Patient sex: M
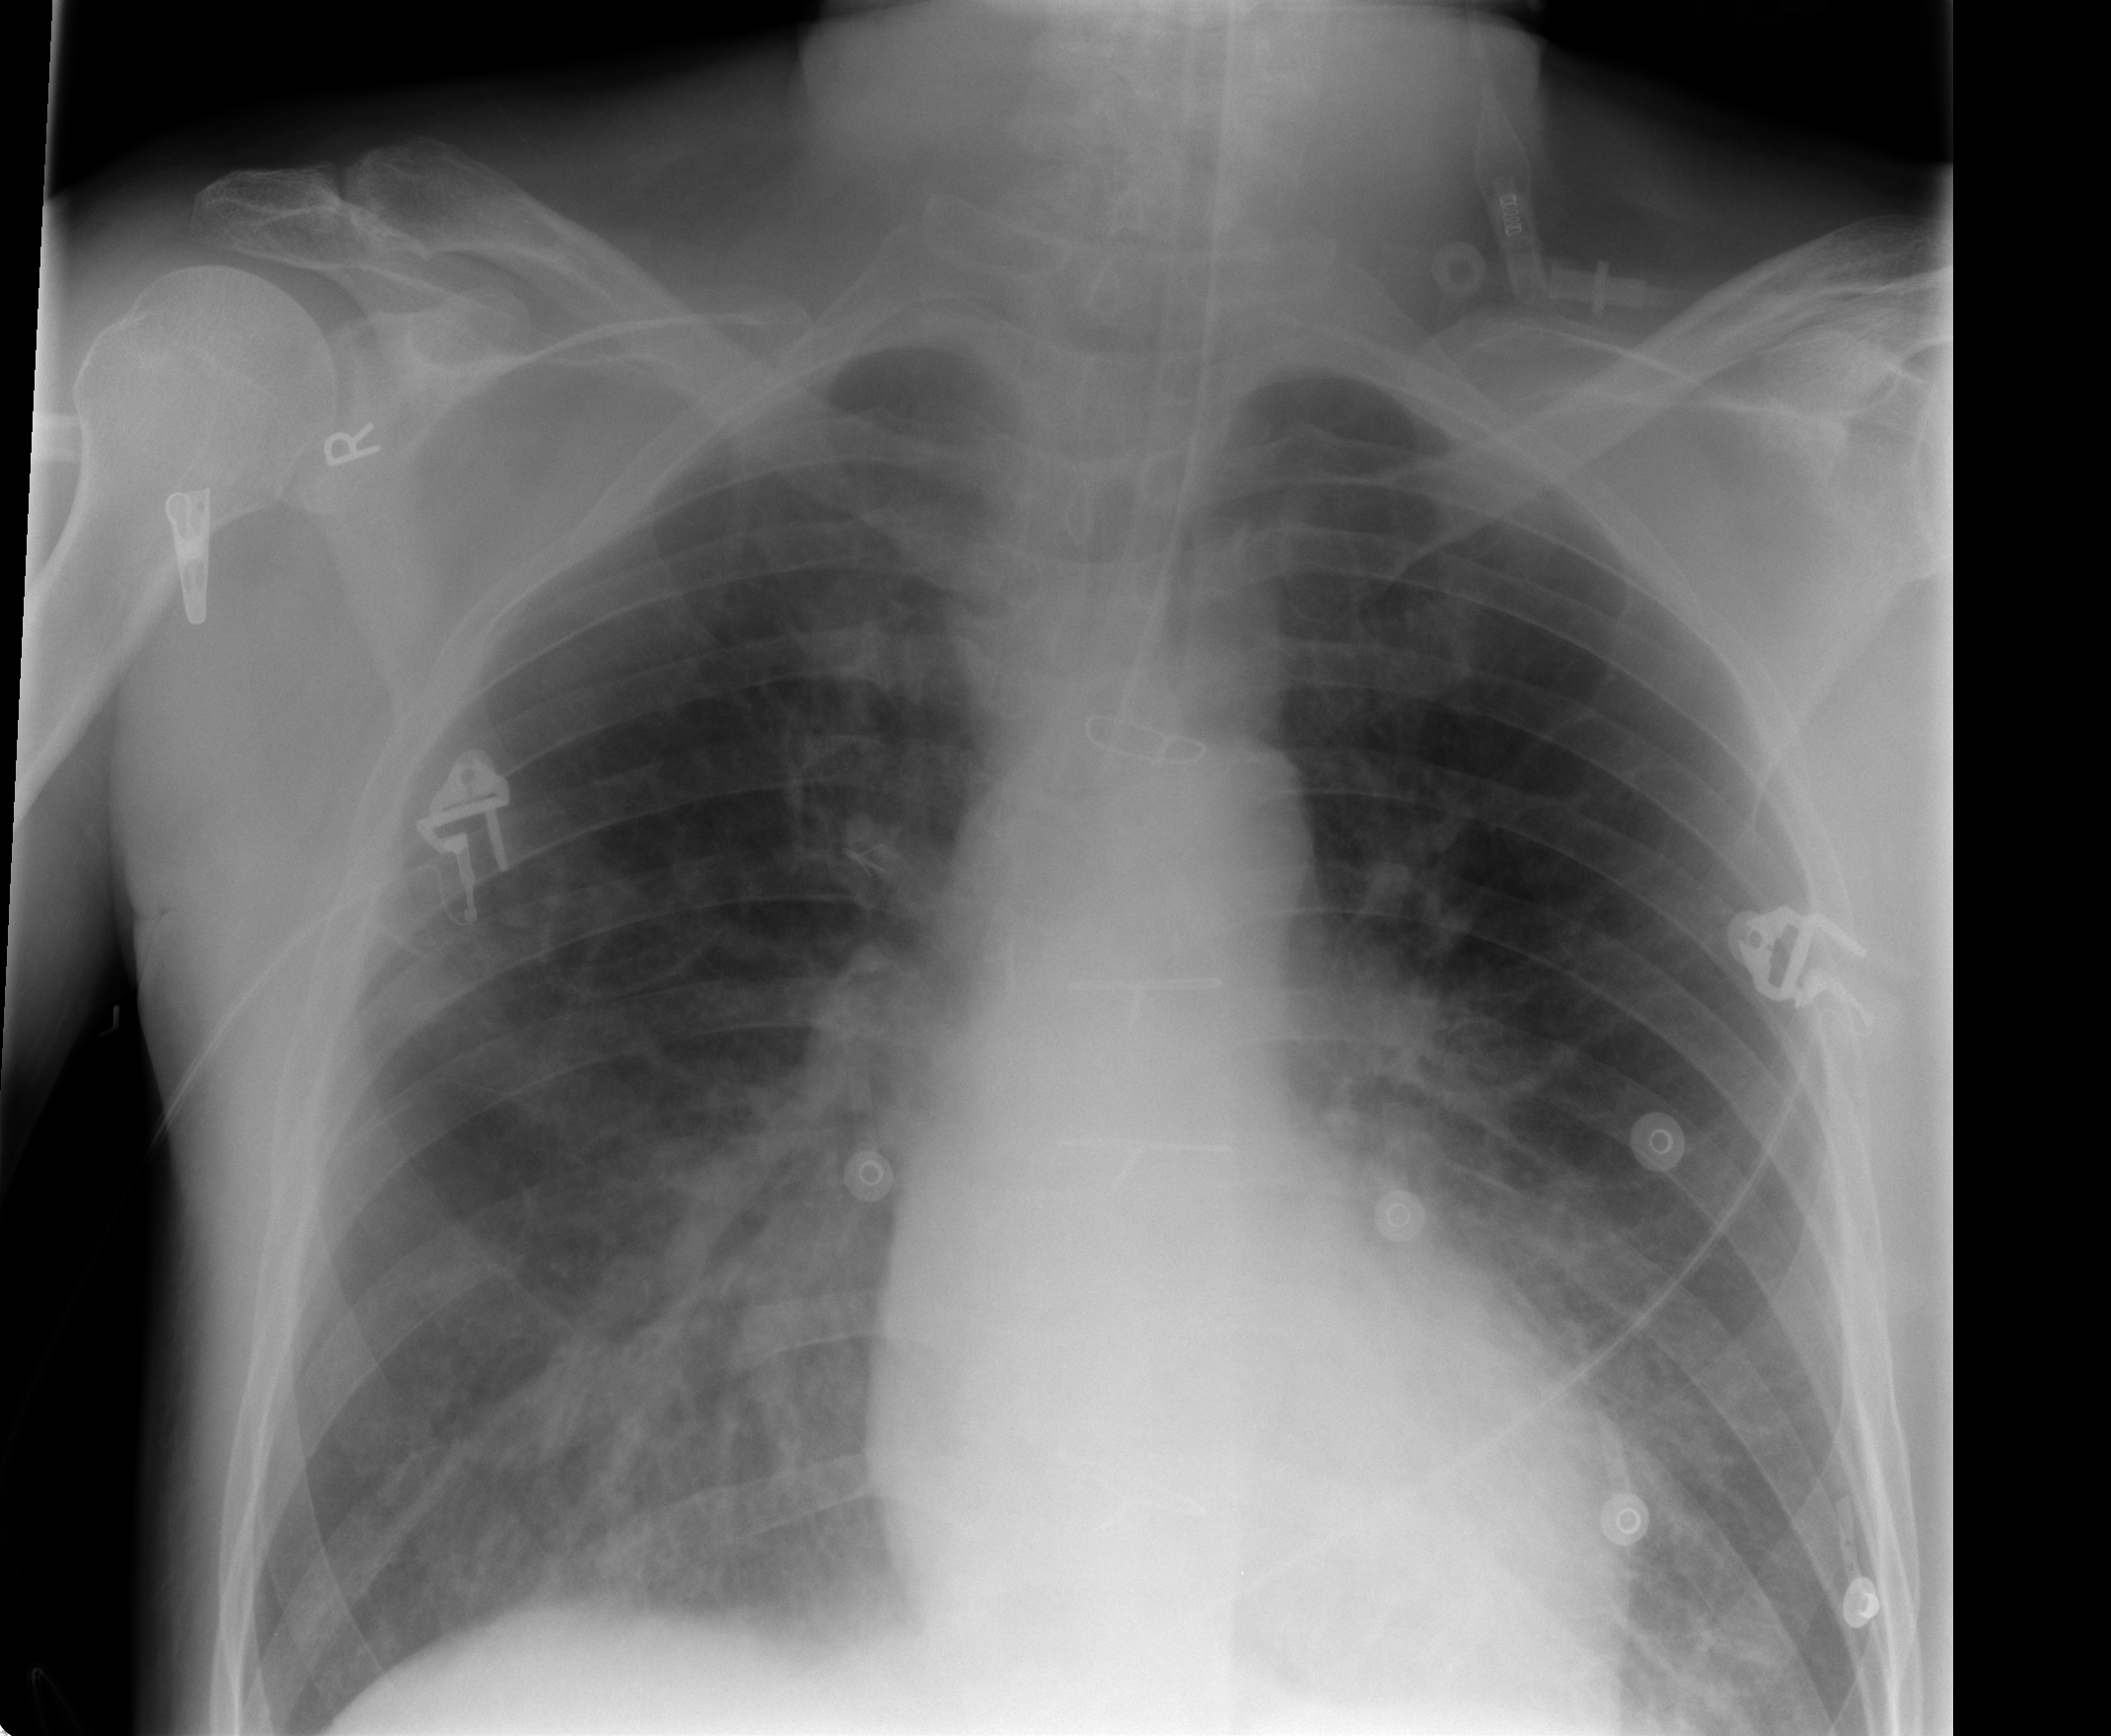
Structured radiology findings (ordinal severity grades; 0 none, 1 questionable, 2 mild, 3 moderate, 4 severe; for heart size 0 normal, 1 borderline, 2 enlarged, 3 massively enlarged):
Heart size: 0
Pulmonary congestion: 1
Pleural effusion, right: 0
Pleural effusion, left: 0
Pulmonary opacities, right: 0
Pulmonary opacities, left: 0
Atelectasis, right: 2
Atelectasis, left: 2